Field crop: maize
Growth stage: 2
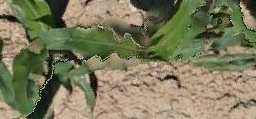
Species: maize